Question: The installer will not proceed.

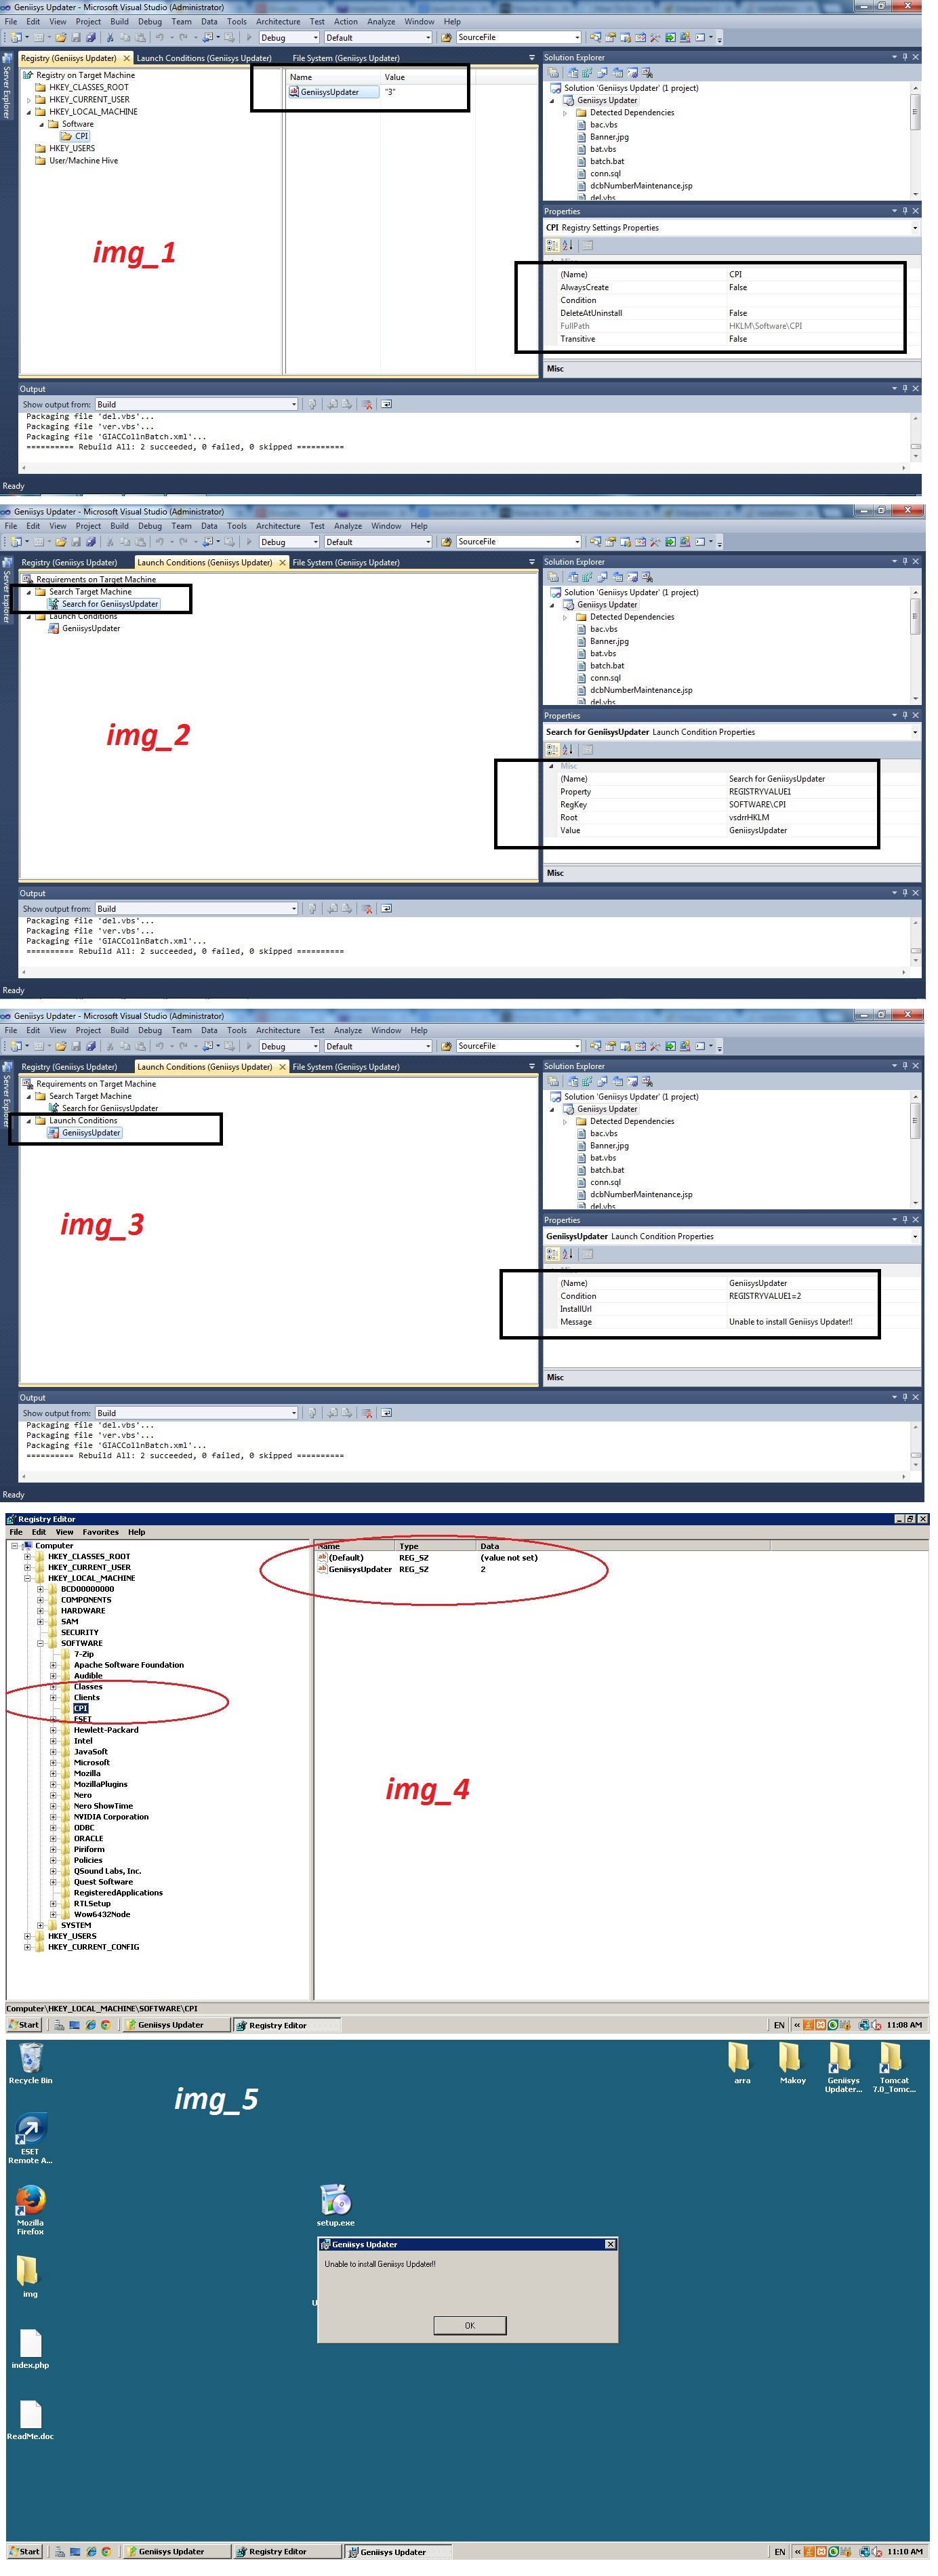
Answer: This solution works for me! Please note the one and only comment in the article:
<URL>
Not deleting the question in case other people encounter this problem. :)